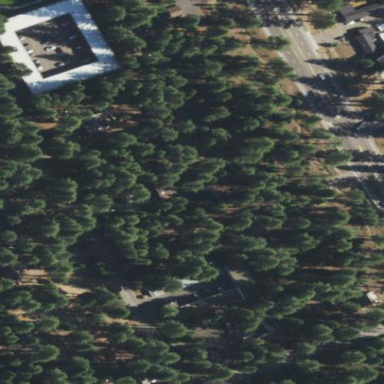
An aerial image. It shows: Evergreen needle-leaved forest.